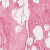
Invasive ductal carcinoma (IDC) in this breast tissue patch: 0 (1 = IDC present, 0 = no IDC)